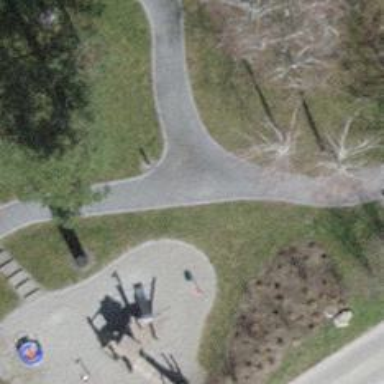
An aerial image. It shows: Playground area for leisure activities on the land.